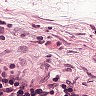
Metastatic tissue present: no